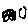
Label: cloud